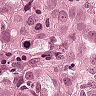
Metastatic tissue present: yes